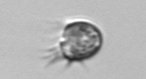
Label: Ciliophora